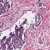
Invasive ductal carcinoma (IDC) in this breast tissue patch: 1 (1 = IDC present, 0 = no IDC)